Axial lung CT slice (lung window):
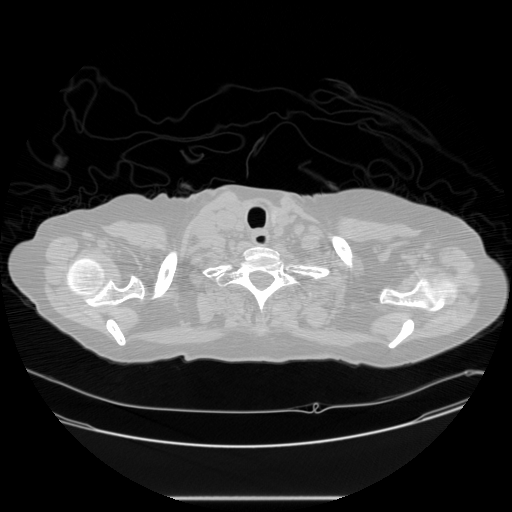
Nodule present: no